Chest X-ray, AP view. Patient: 39 years old, sex F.
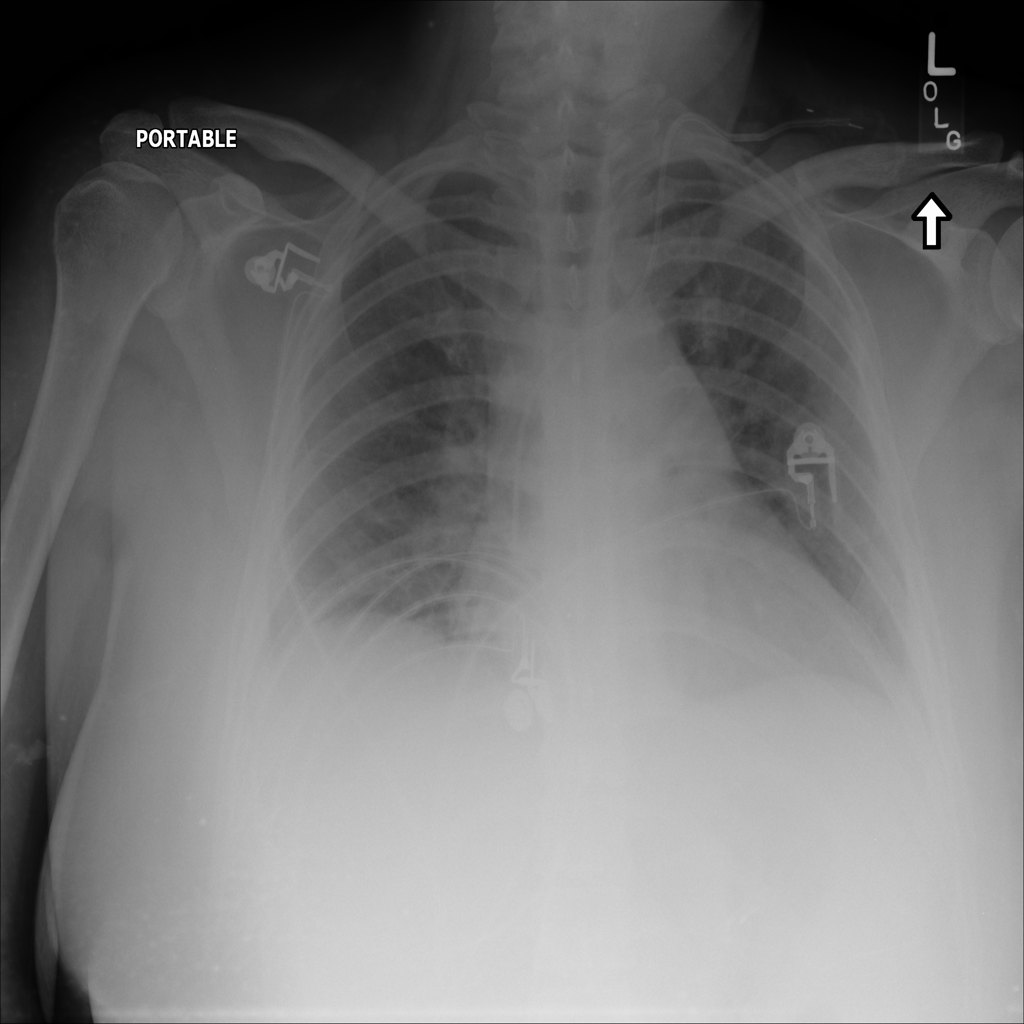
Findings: No Finding